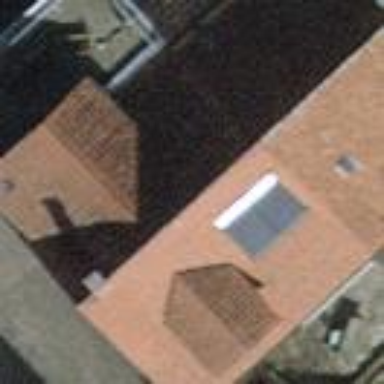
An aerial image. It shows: Terrace building.